Question: On the following image, the blue circle is only for debug purpose. My goal is that every layer behind the blue circle should be transparent.I only want to keep visible what's outside the blue circle.

Here is the code written in swift :
'''
let croissantView = UIView(frame: CGRectMake(100, 100, 100, 100))
croissantView.backgroundColor = UIColor.clearColor()
self.view.addSubview(croissantView)
let radius = 50 as CGFloat
let width = 50 as CGFloat
let origin = CGPointMake(0, 100)
let end = CGPointMake(100,100)
let highAmplitude = CGPointMake(50,180)
let lowAmplitude = CGPointMake(50,150)
let quad = UIBezierPath()
quad.moveToPoint(origin)
quad.addQuadCurveToPoint(end, controlPoint: highAmplitude)
quad.closePath()
let quad2 = UIBezierPath()
quad2.moveToPoint(origin)
quad2.addQuadCurveToPoint(end, controlPoint: lowAmplitude)
quad2.closePath()
let layer = CAShapeLayer()
layer.path = quad.CGPath
layer.strokeColor = UIColor.greenColor().CGColor
layer.fillColor = UIColor.blackColor().CGColor
croissantView.layer.addSublayer(layer)
let anim = CABasicAnimation(keyPath: "path")
anim.duration = 3
anim.repeatCount = 20
anim.fromValue = quad.CGPath
anim.toValue = quad2.CGPath
anim.autoreverses = true
layer.addAnimation(anim, forKey: "animQuad")
let animRotate = CABasicAnimation(keyPath: "transform.rotation")
animRotate.duration = 5
animRotate.repeatCount = 20
animRotate.fromValue = 0
animRotate.toValue = 360 * CGFloat(M_PI) / 180
croissantView.layer.addAnimation(animRotate, forKey: "animRotate")
let circle = UIBezierPath(arcCenter: croissantView.center, radius: 75, startAngle: 0, endAngle: 360 * CGFloat(M_PI) / 180, clockwise: true);
let circleLayer = CAShapeLayer()
circleLayer.path = circle.CGPath
circleLayer.fillColor = UIColor.blueColor().CGColor
circleLayer.opacity = 0.6
self.view.layer.addSublayer(circleLayer)
'''
Thoughts
- -
Thanks !! :)
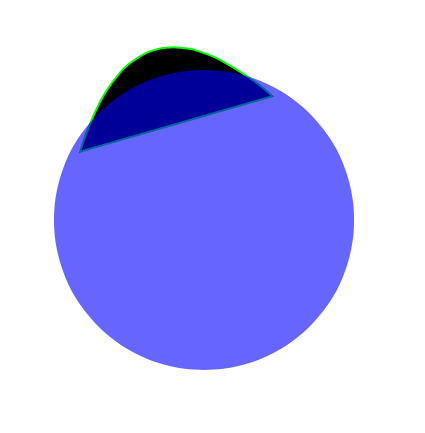
Answer: There are three things I would suggest.
1. Change your croissant view to a layer (not sure this was necessary, but this is what I did)
2. Create a CGPath for your circle shape that can have its mask inverted. You do this by wrapping an outer rect around your circle so that the path looks like this:

1. Set your fill rule on your circle shape layer to even-odd: circleLayer.fillRule = kCAFillRuleEvenOdd
This is what it looks like:

I adapted your code to attempt it and this is what I came up with. Your mileage may vary:
'''
func applyMask() {
let mainLayer = CALayer()
mainLayer.bounds = CGRect(x: 0.0, y: 0.0, width: 100.0, height: 100.0)
mainLayer.position = CGPoint(x: 200.0, y: 200.0)
// Set the color for debugging
mainLayer.backgroundColor = UIColor.orangeColor().CGColor
self.view.layer.addSublayer(mainLayer)
let radius = 50 as CGFloat
let width = 50 as CGFloat
let origin = CGPointMake(0, 100)
let end = CGPointMake(100,100)
let highAmplitude = CGPointMake(50,180)
let lowAmplitude = CGPointMake(50,150)
let quad = UIBezierPath()
quad.moveToPoint(origin)
quad.addQuadCurveToPoint(end, controlPoint: highAmplitude)
quad.closePath()
let quad2 = UIBezierPath()
quad2.moveToPoint(origin)
quad2.addQuadCurveToPoint(end, controlPoint: lowAmplitude)
quad2.closePath()
let layer = CAShapeLayer()
layer.path = quad.CGPath
layer.strokeColor = UIColor.greenColor().CGColor
layer.fillColor = UIColor.blackColor().CGColor
mainLayer.addSublayer(layer)
let anim = CABasicAnimation(keyPath: "path")
anim.duration = 3
anim.repeatCount = 20
anim.fromValue = quad.CGPath
anim.toValue = quad2.CGPath
anim.autoreverses = true
layer.addAnimation(anim, forKey: "animQuad")
let animRotate = CABasicAnimation(keyPath: "transform.rotation")
animRotate.duration = 5
animRotate.repeatCount = 20
animRotate.fromValue = 0
animRotate.toValue = 360 * CGFloat(M_PI) / 180
mainLayer.addAnimation(animRotate, forKey: "animRotate")
// Build a Circle CGPath
var circlePath = CGPathCreateMutable()
CGPathAddEllipseInRect(circlePath, nil, CGRectInset(mainLayer.bounds, -20.0, -20.0))
// Invert the mask by adding a bounding rectangle
CGPathAddRect(circlePath, nil, CGRectInset(mainLayer.bounds, -100.0, -100.0))
CGPathCloseSubpath(circlePath)
let circleLayer = CAShapeLayer()
circleLayer.fillColor = UIColor.blueColor().CGColor
circleLayer.opacity = 0.6
// Use the even odd fill rule so that our path gets inverted
circleLayer.fillRule = kCAFillRuleEvenOdd
circleLayer.path = circlePath
mainLayer.mask = circleLayer
mainLayer.addSublayer(layer)
}
'''
Here's the project where I tried it out: <URL>
Hope that helps.